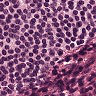
Metastatic tissue present: no